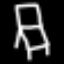
Label: chair